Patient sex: M
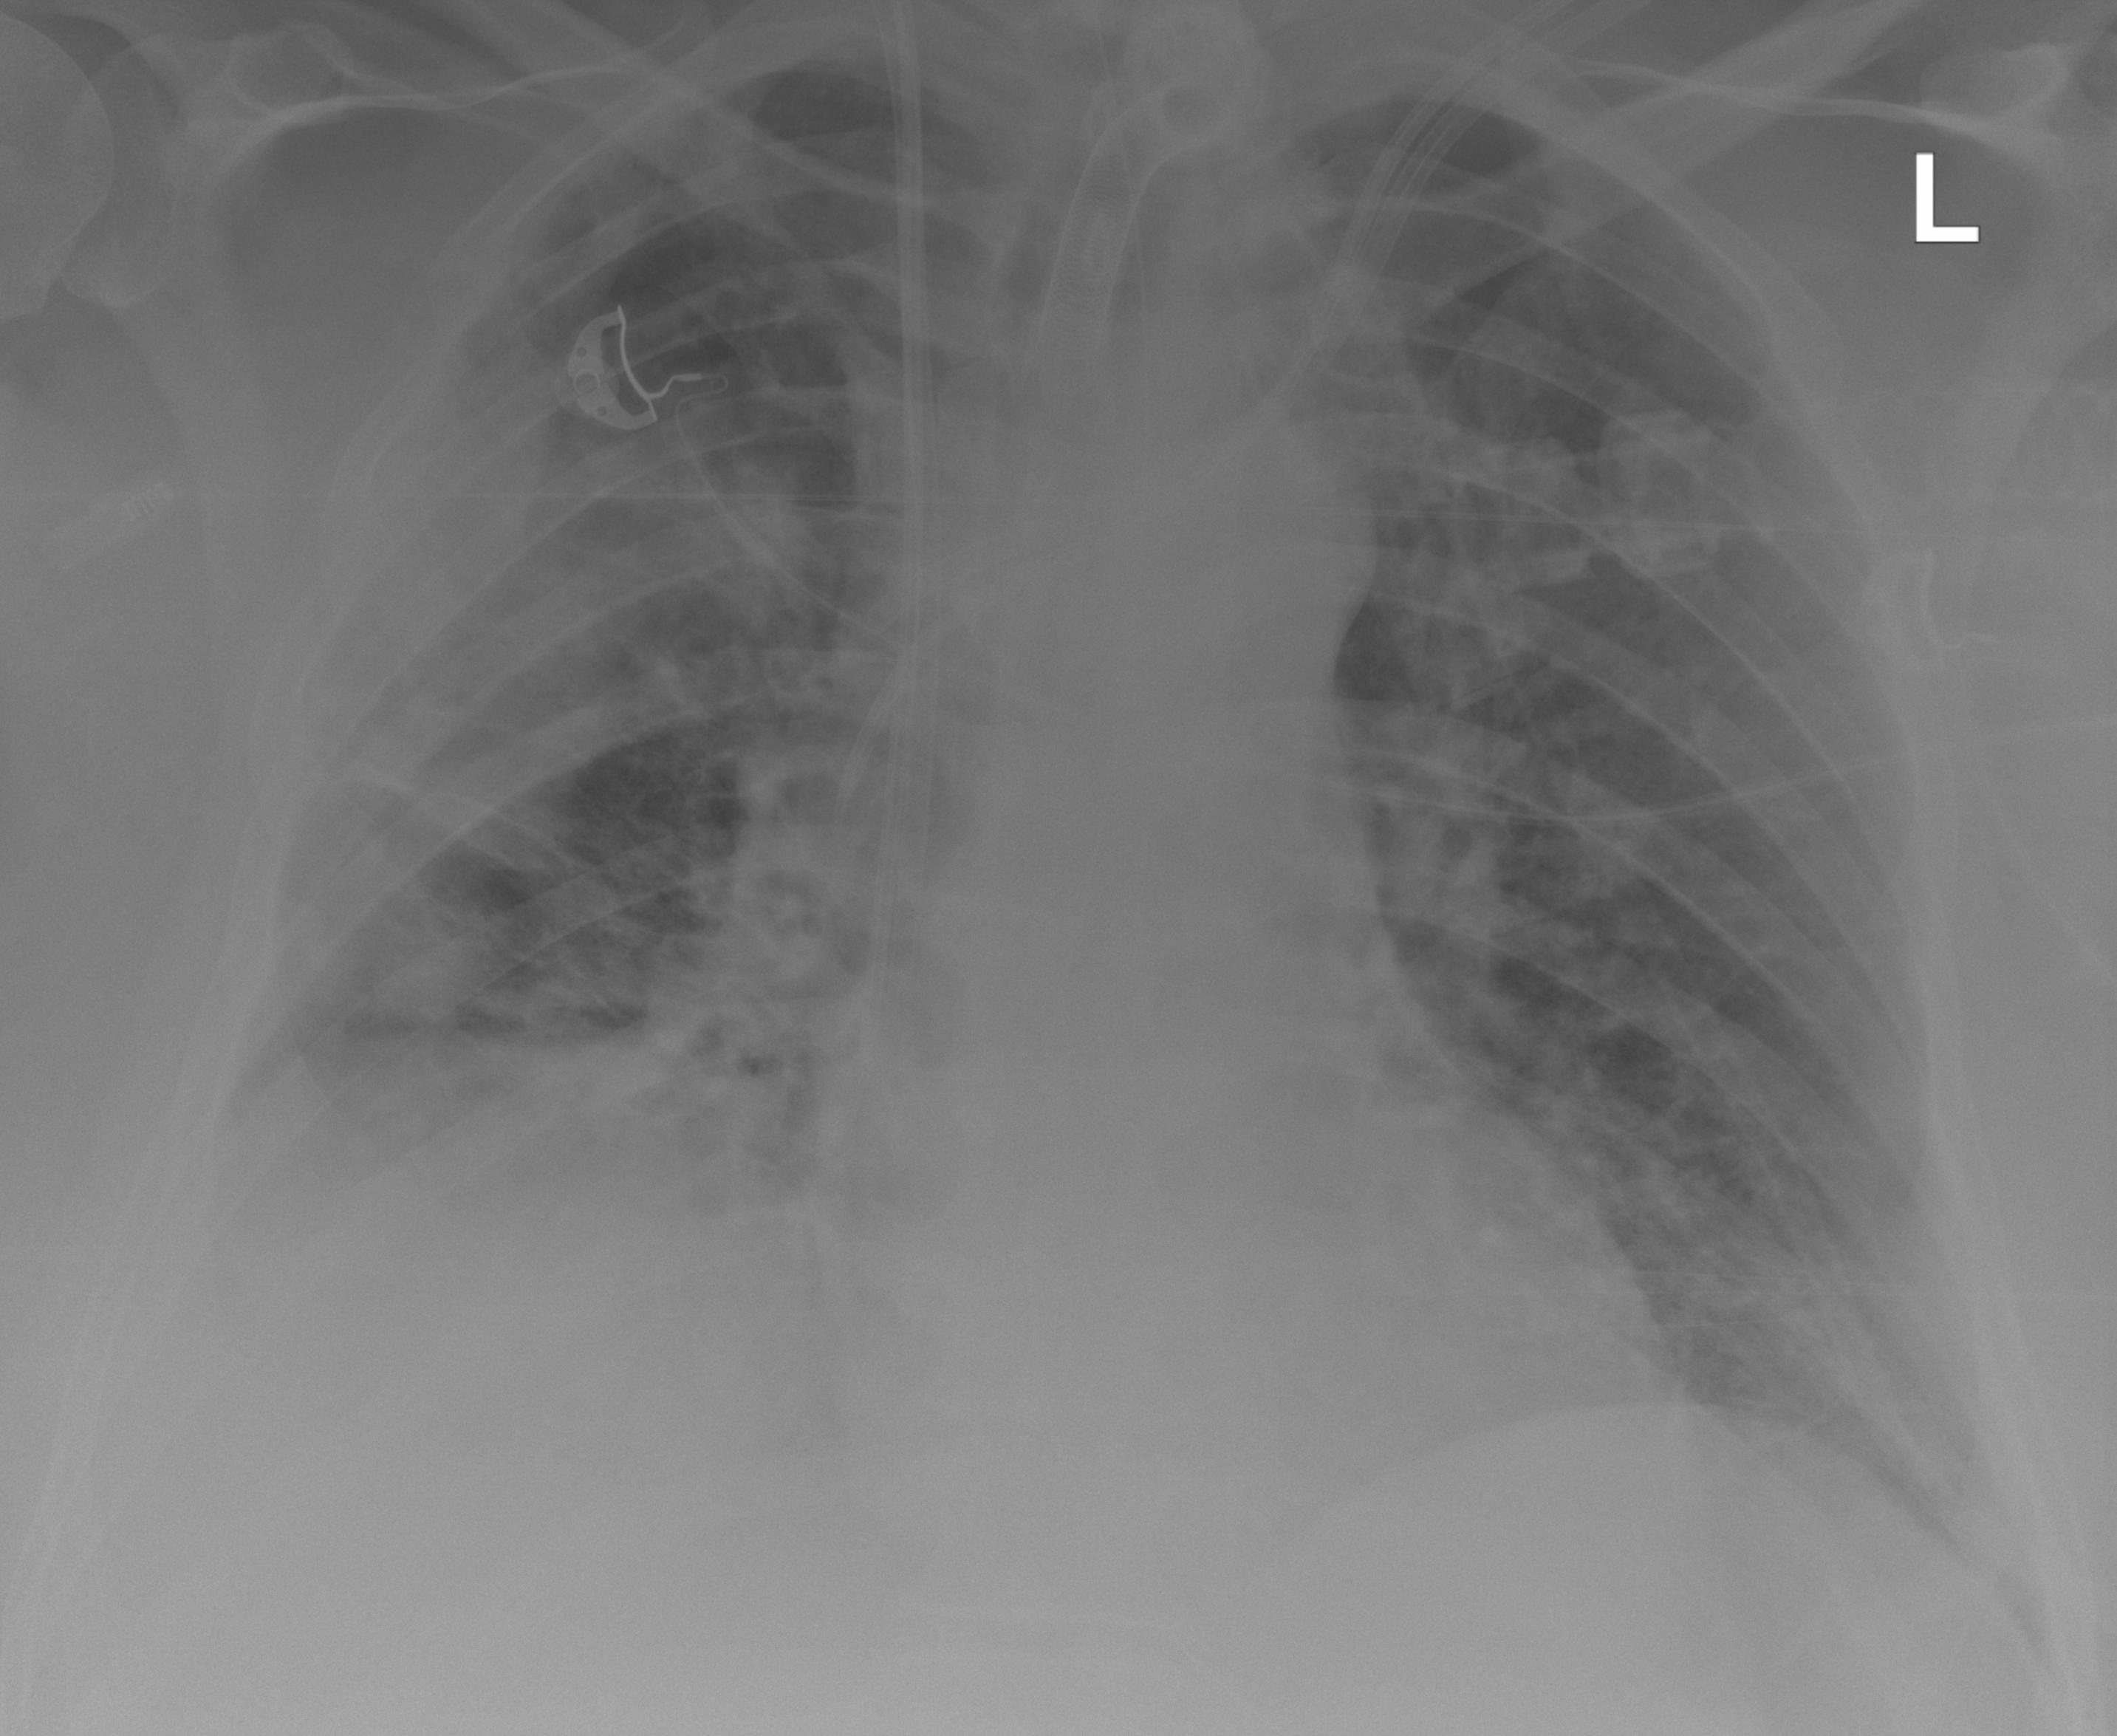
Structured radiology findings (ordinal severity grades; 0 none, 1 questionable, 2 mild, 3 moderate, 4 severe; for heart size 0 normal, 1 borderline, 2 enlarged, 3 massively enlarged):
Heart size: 0
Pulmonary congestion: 2
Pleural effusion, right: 2
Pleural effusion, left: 0
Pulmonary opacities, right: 3
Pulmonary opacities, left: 2
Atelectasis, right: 2
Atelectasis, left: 0